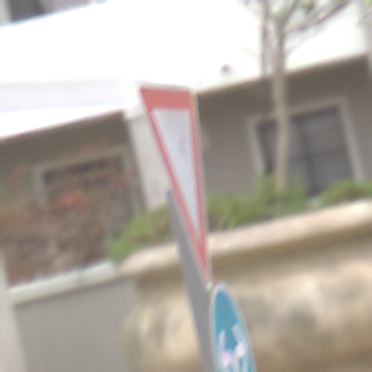
Verkehrszeichen: VorfahrtGewaehren
Zusatzzeichen unten: VorgeschriebeneFahrtrichtungRechtsOderLinks
Umgebung: Outdoor, Urban
Tageszeit: Midday
Wetter: Overcast
Licht: Natural
Jahreszeit: NotSpecified
Kontrast: LowContrast